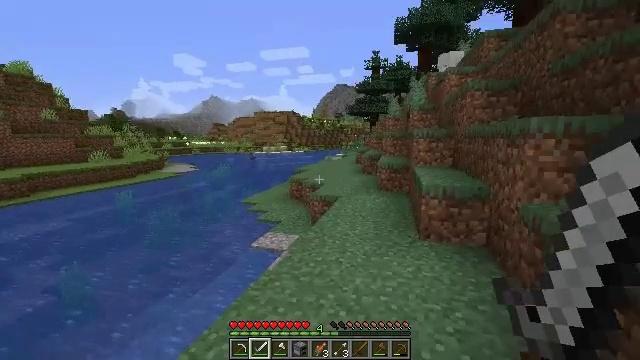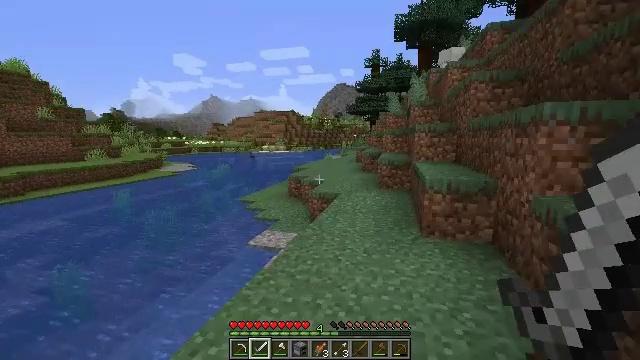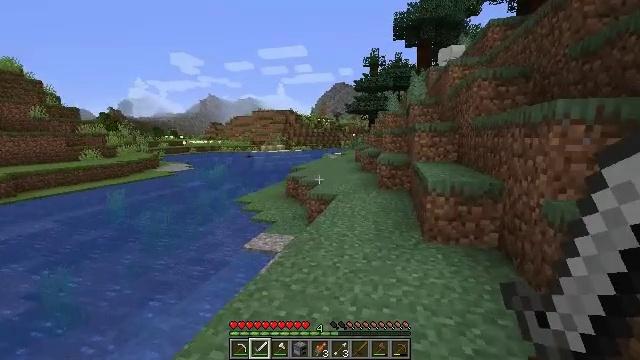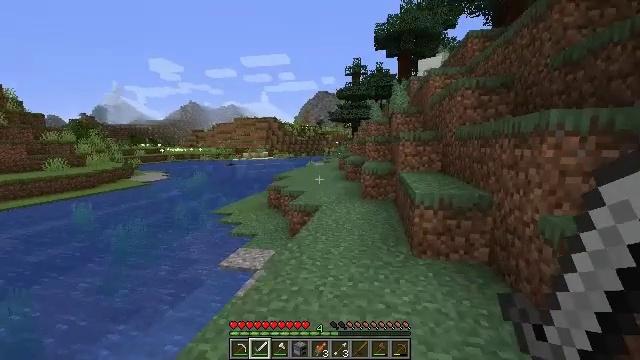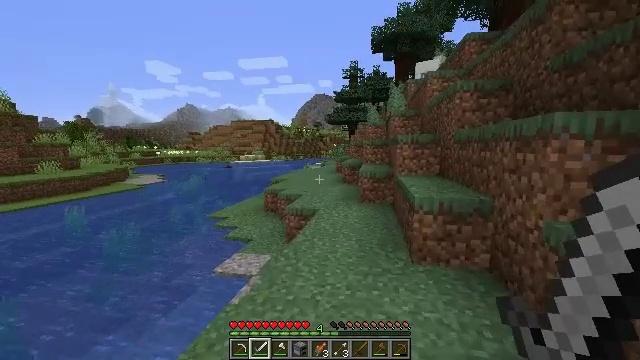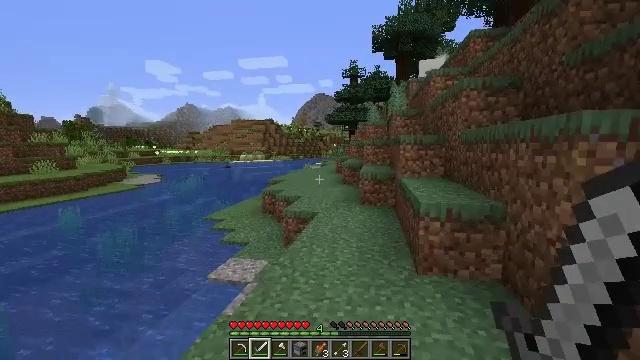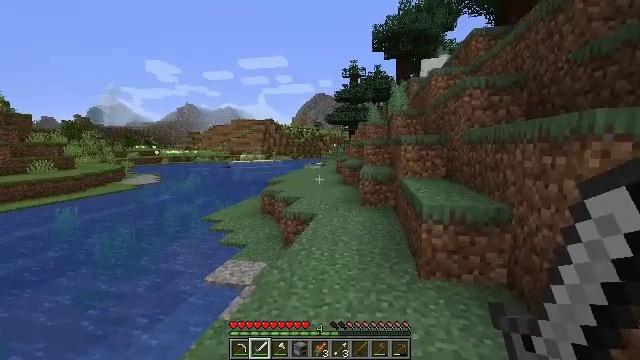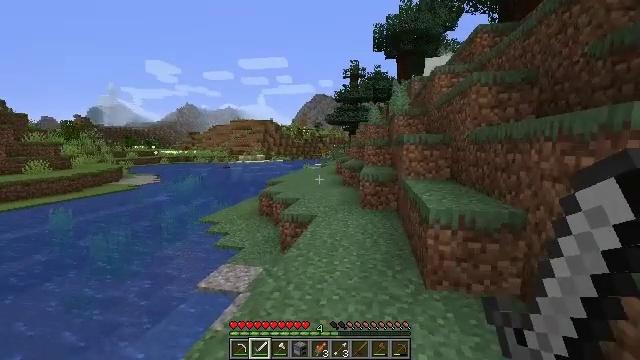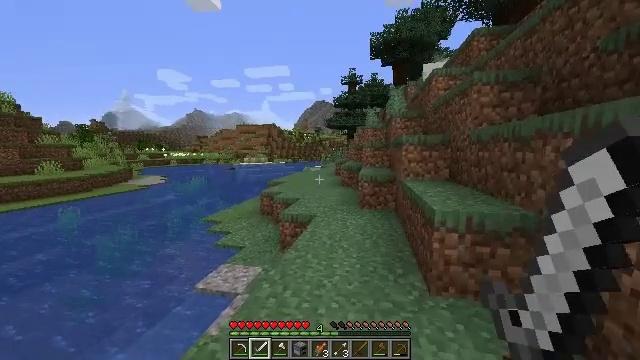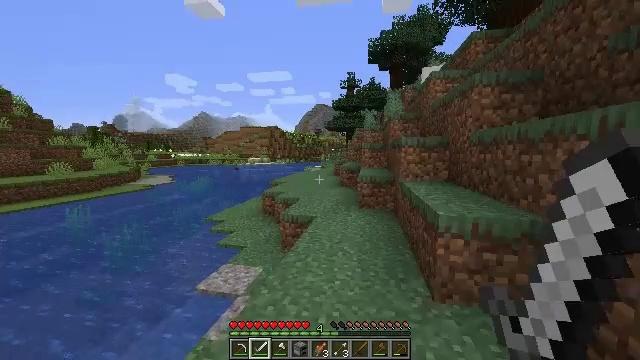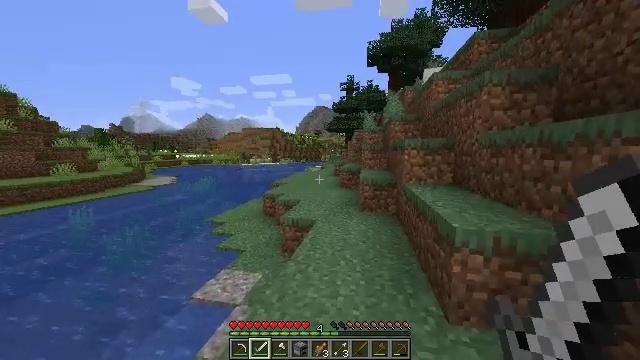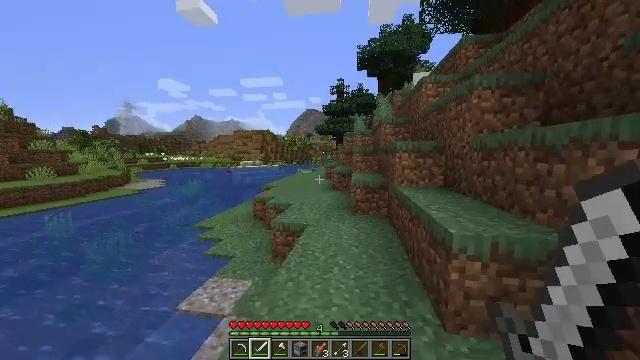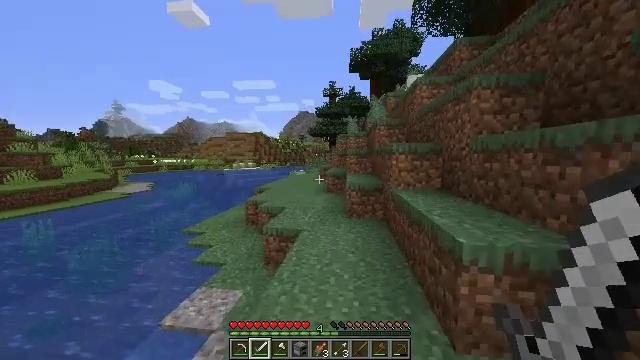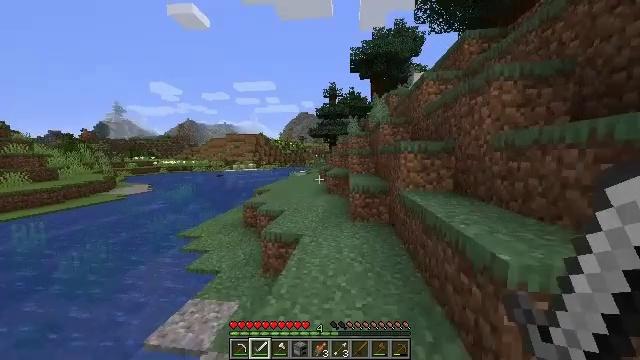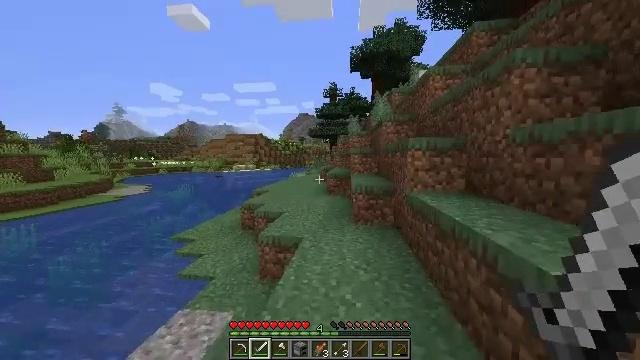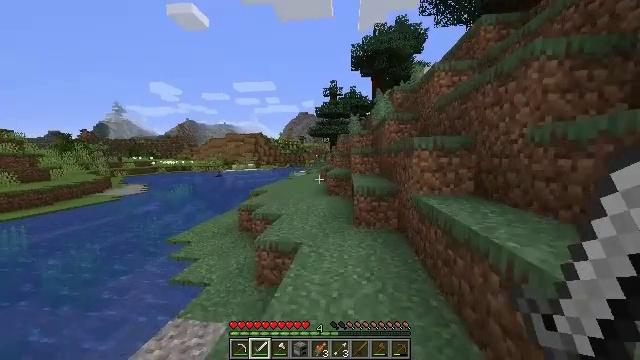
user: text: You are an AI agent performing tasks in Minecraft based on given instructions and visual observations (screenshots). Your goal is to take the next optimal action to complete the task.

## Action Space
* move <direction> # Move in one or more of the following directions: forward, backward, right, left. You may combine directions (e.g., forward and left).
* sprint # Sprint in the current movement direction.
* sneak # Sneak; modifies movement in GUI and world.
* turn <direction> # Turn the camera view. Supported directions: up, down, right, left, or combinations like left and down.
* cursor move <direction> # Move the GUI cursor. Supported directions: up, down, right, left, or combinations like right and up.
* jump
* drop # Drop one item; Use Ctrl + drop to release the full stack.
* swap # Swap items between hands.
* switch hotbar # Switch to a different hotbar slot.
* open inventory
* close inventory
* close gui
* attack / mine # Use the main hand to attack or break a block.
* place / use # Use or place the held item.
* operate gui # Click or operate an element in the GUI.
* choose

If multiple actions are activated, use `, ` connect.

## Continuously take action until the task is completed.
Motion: motion action
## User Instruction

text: Hunt a salmon.
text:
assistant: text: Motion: move forward
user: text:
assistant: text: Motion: move forward
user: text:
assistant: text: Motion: move forward, turn right and up
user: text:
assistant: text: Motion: move forward
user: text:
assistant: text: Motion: move forward
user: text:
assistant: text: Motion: move forward
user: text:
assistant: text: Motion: move forward, sprint
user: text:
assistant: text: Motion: move forward, sprint
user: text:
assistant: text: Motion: move forward, sprint
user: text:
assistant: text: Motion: move forward, sprint
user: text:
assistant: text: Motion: move forward, turn right
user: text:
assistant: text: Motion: move forward, turn right
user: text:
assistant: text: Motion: move forward
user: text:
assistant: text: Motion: move forward
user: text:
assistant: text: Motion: move forward
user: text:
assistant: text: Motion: move forward
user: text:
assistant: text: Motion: move forward, turn left and up
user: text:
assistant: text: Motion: move forward, turn left and up
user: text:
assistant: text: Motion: move forward, turn left
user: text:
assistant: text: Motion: move forward, turn left and down
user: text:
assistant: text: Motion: move forward, turn left and down
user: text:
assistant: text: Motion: move forward
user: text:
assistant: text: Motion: move forward
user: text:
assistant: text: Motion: move forward
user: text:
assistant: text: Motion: move forward
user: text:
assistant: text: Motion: move forward
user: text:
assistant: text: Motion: move forward
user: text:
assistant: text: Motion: move forward, turn down
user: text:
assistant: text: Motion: move forward, turn right and down
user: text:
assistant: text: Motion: move forward, turn right and down